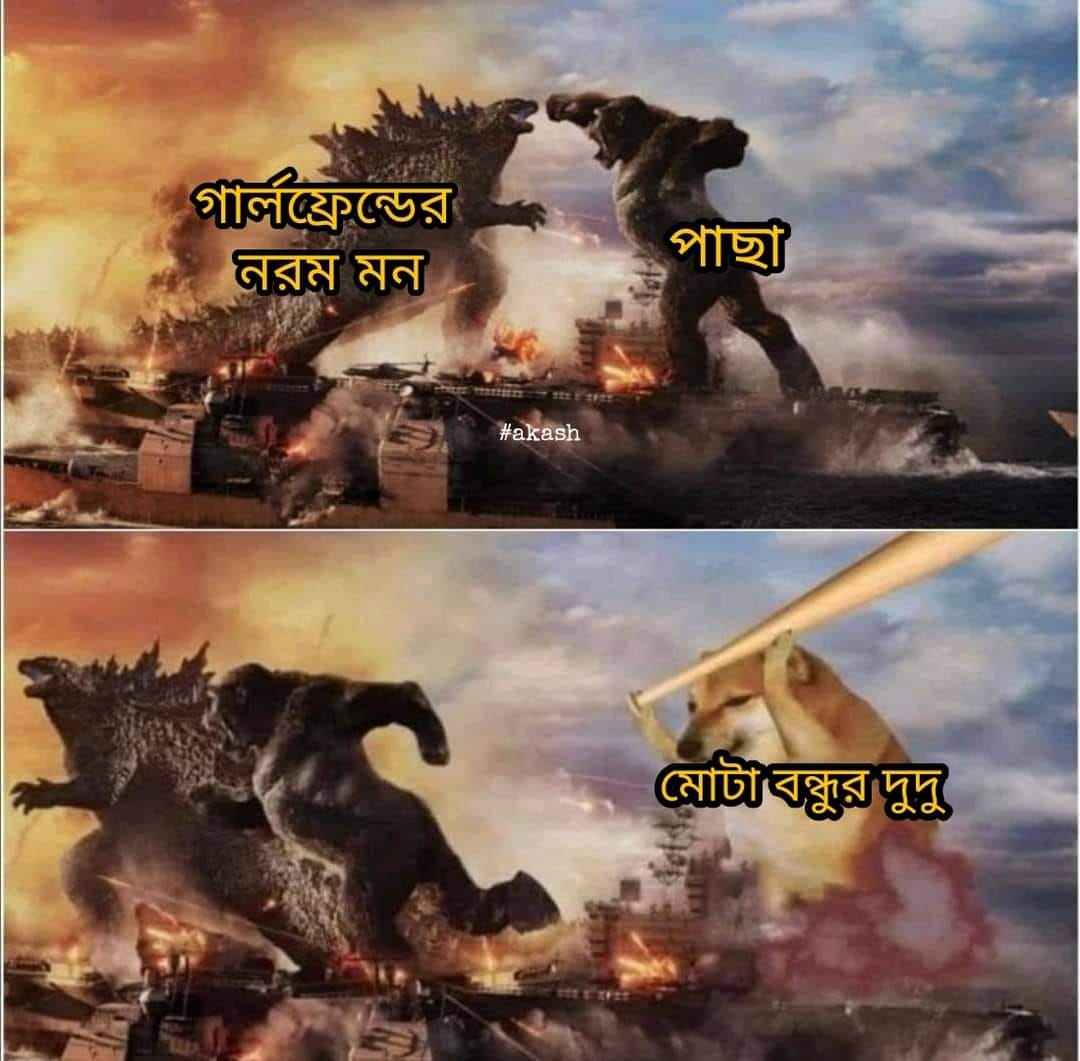
Caption: গালফ্রেন্ডের নরম মন    পাছা     মোটা বন্ধুর দুদু
Label: non-hate